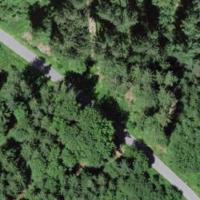
EUNIS habitat code: 44
Species observed at this site:
Plantago major